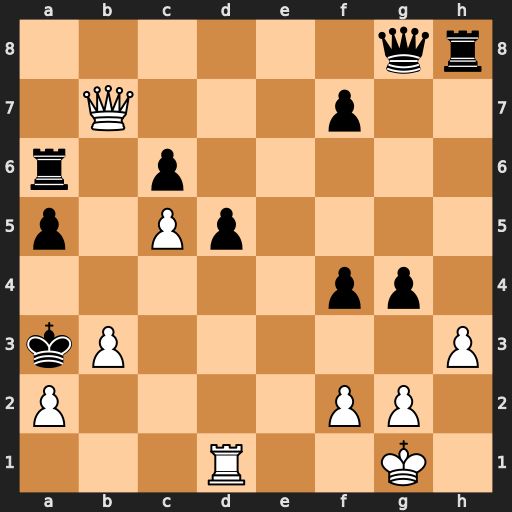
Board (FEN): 6qr/1Q3p2/r1p5/p1Pp4/5pp1/kP5P/P4PP1/3R2K1
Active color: w
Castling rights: -
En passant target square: -
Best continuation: Qxa6 gxh3 Qxa5+